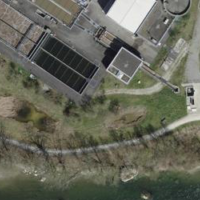
EUNIS habitat code: 55
Species observed at this site:
Pholidoptera griseoaptera
Tettigonia viridissima